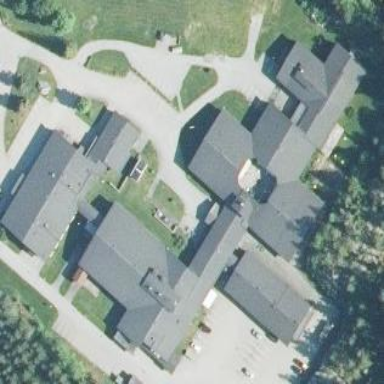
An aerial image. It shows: Clinic building offering healthcare services.